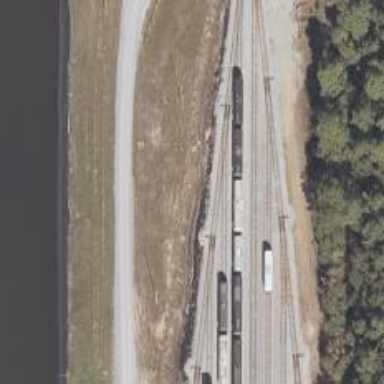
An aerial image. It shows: Rail spur service.